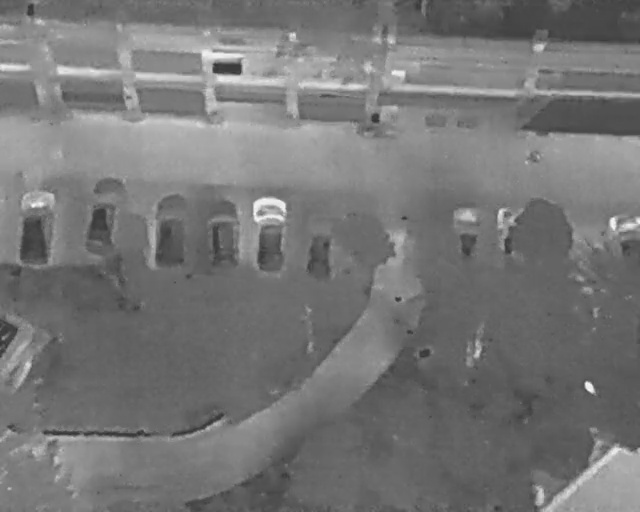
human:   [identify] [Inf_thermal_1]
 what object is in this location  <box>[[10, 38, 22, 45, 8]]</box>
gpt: <ref>1 medium car at the left</ref>